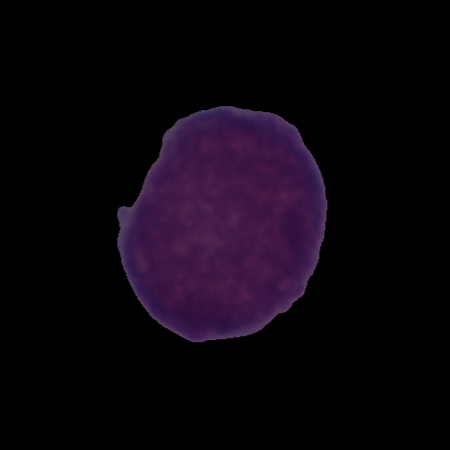
Label: healthy